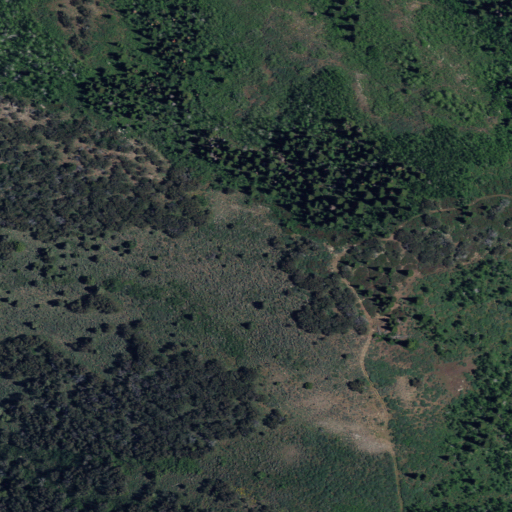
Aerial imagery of mountains in Idaho named Albion Mountains containing evergreen forest, shrub, deciduous forest, and mixed forest